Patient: sex F, age 74
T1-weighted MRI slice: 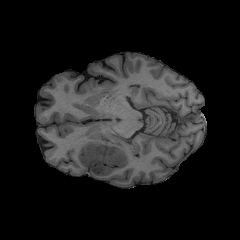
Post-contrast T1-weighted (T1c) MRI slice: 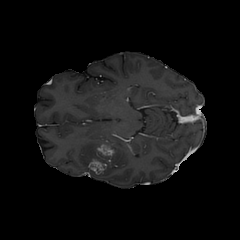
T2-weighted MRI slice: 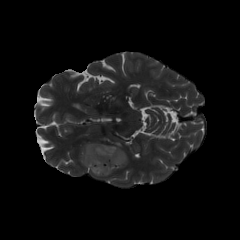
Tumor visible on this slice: yes
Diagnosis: Glioblastoma, IDH-wildtype
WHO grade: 4